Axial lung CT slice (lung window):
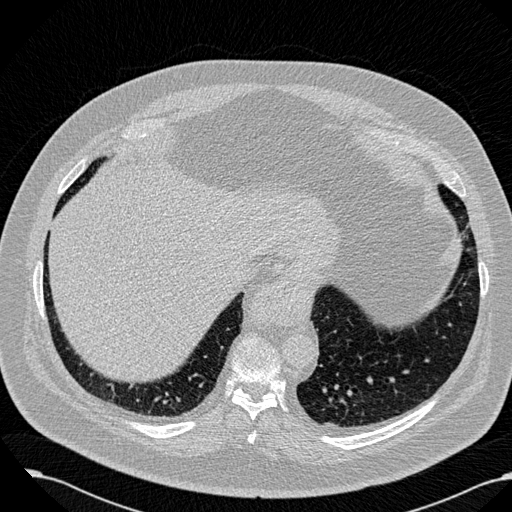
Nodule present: no